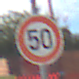
Verkehrszeichen: Geschwindigkeit50
Umgebung: Outdoor, Special
Tageszeit: MorningAfternoon
Wetter: PartlyCloudy
Licht: Natural
Jahreszeit: NotSpecified
Kontrast: HighContrast